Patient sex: M
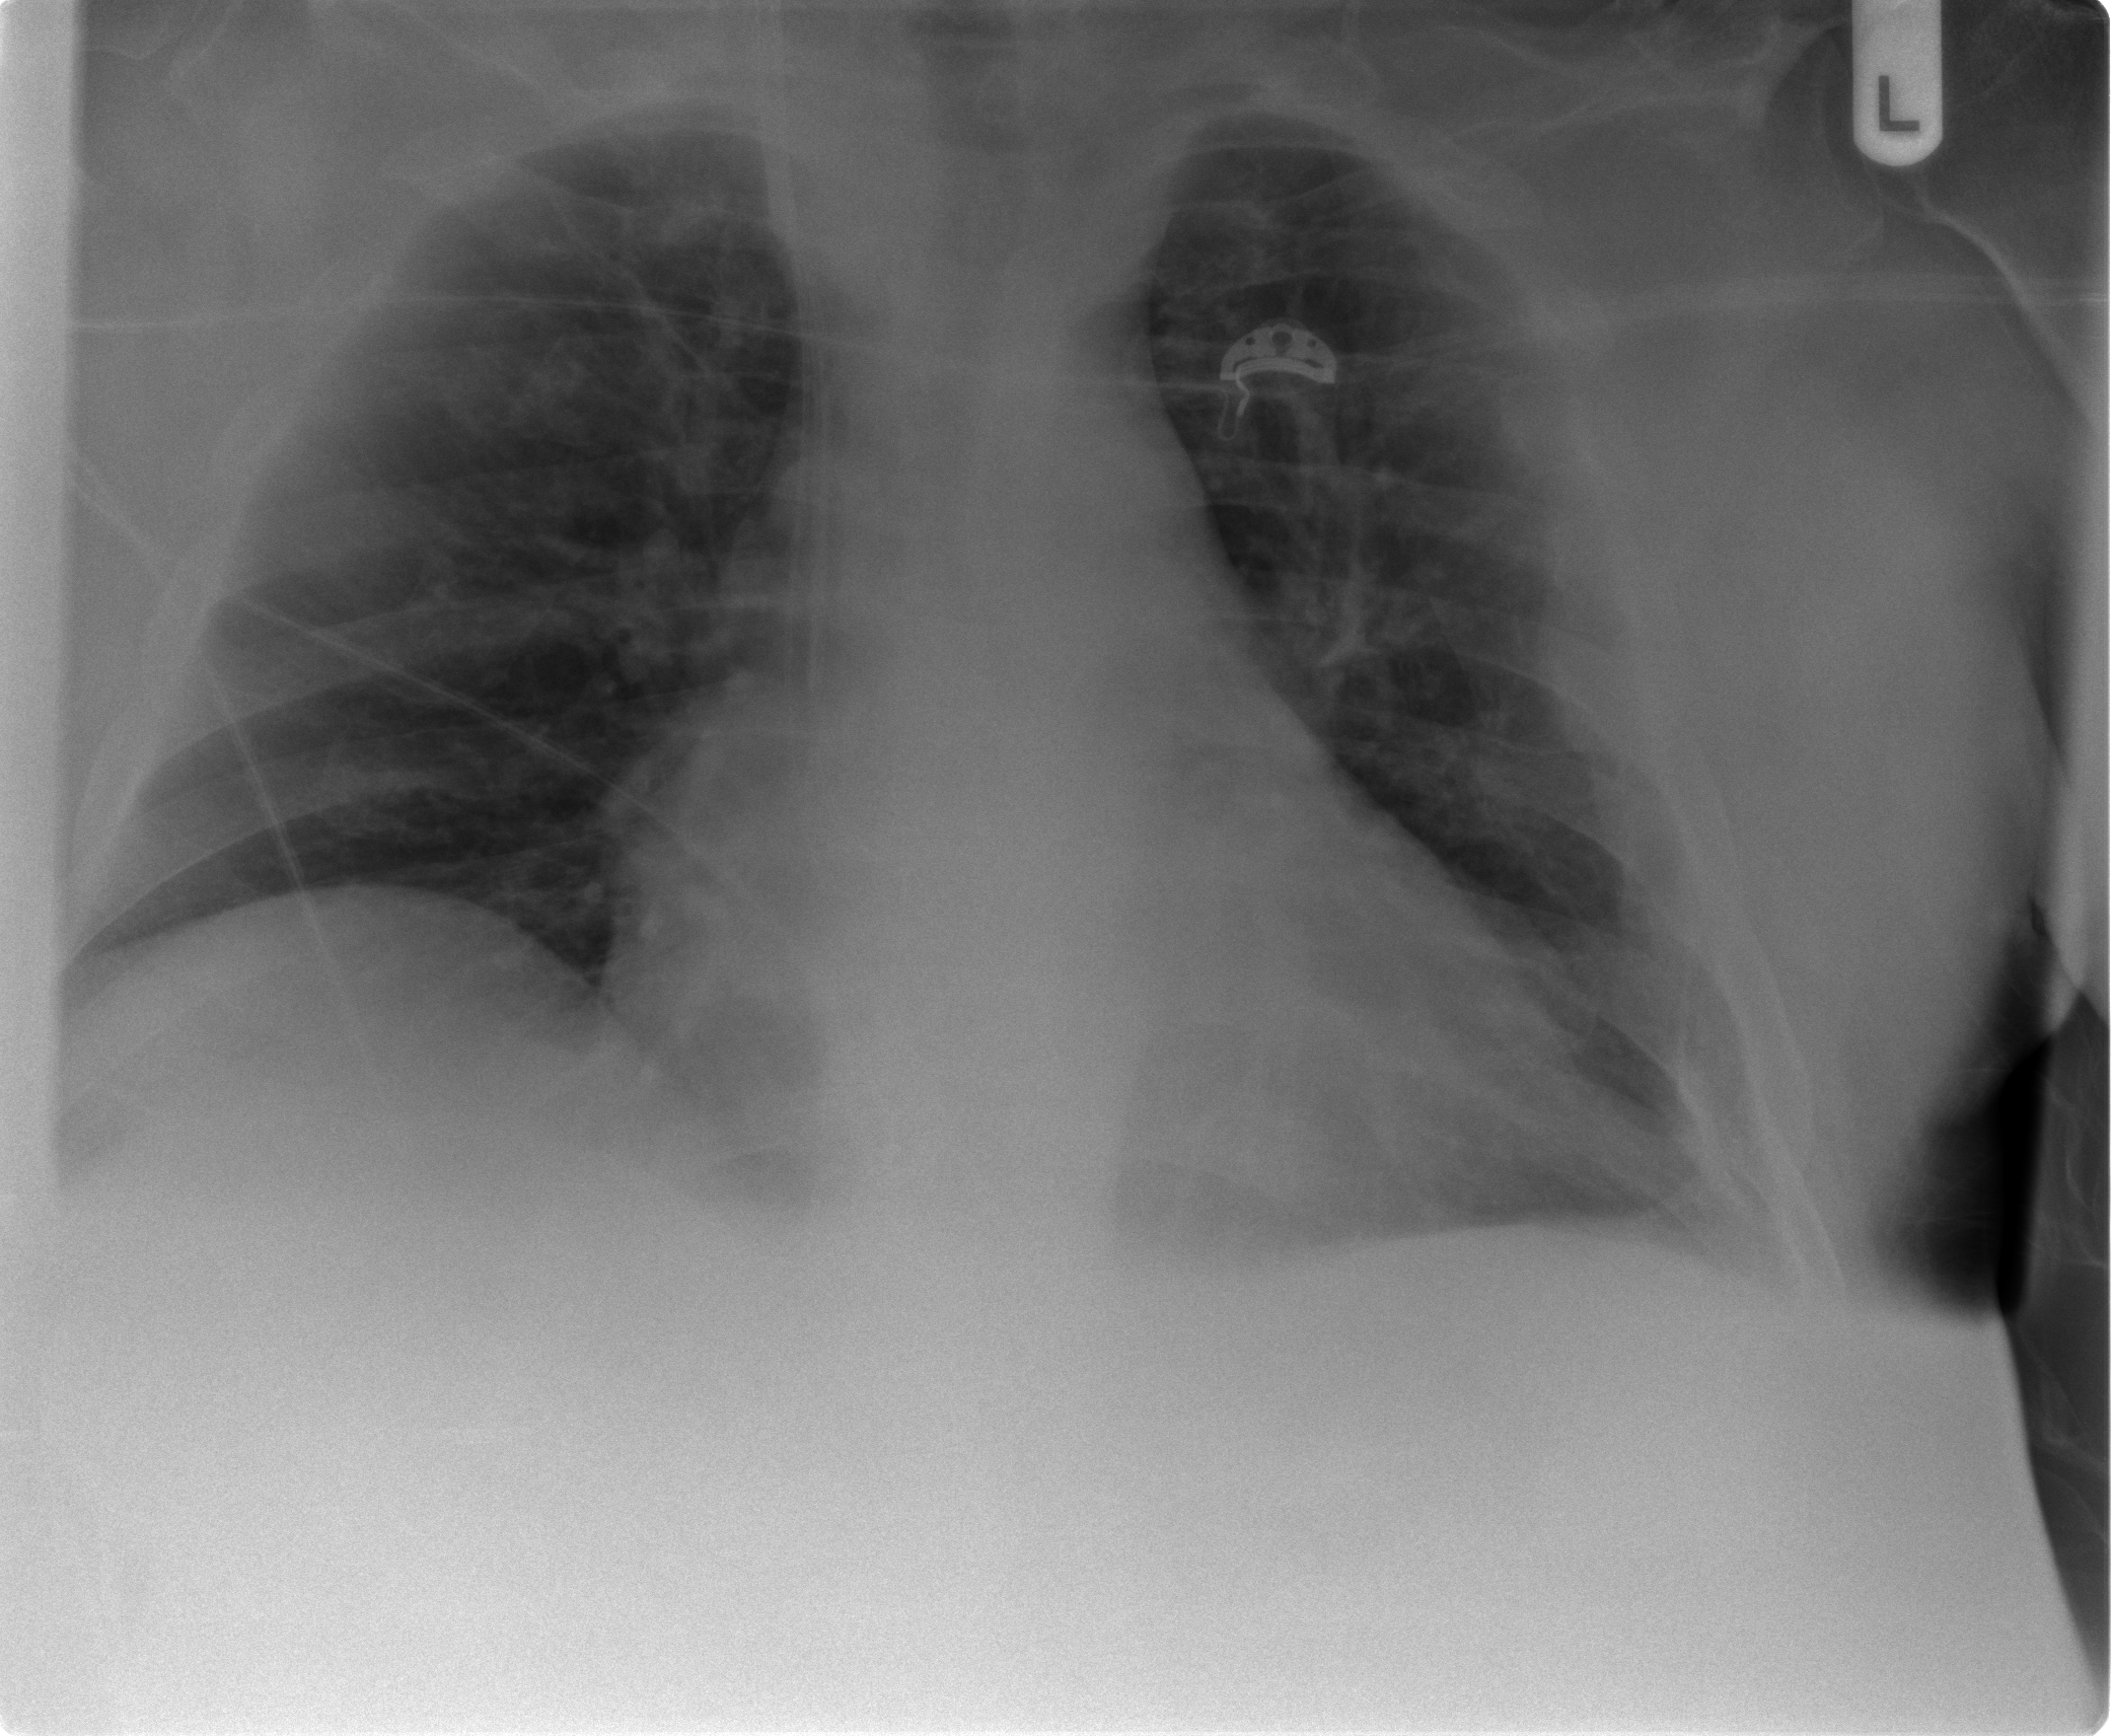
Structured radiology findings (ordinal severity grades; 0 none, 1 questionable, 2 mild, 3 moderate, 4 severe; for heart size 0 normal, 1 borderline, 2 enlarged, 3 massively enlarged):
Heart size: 0
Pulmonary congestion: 0
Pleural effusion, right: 0
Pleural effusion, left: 1
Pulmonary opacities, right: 0
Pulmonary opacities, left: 0
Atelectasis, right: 2
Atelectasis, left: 2